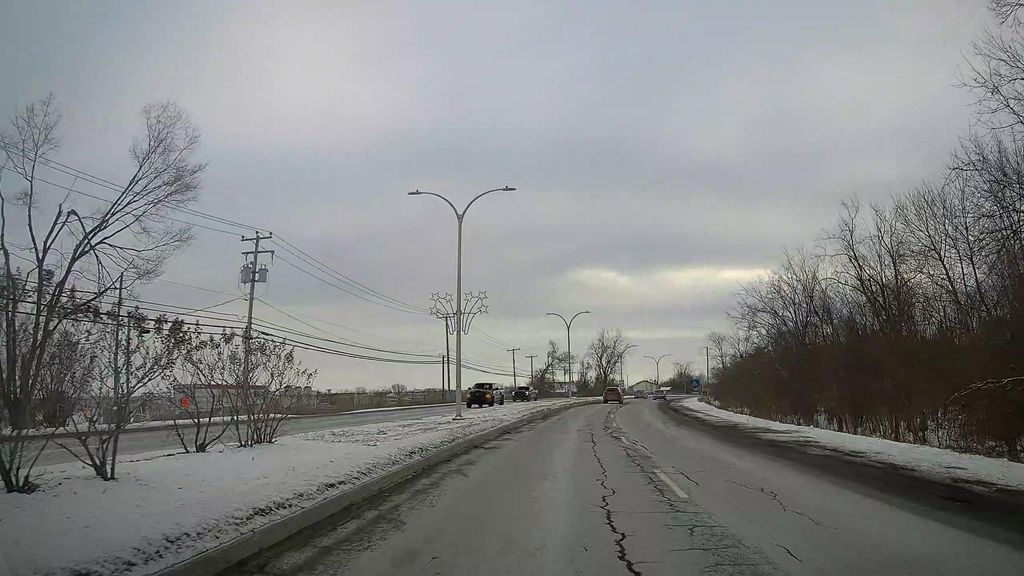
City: montreal